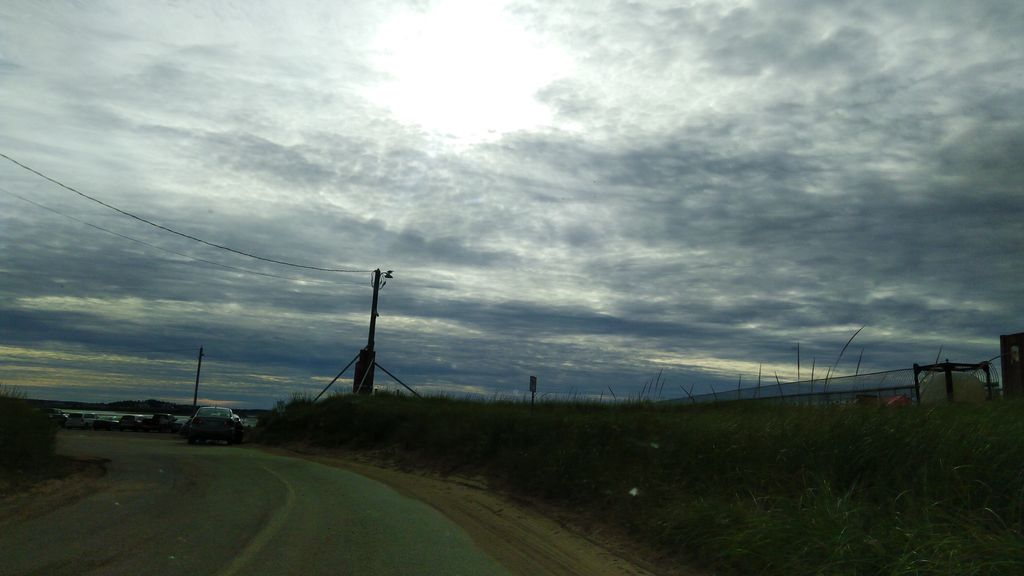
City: charlottetown